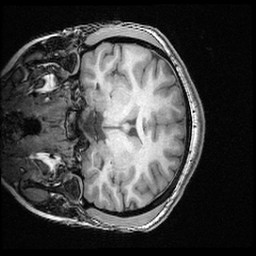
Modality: T1w
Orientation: coronal
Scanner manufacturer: ge
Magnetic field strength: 3 T
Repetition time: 0.008572 s
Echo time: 0.003384 s